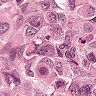
Metastatic tissue present: yes